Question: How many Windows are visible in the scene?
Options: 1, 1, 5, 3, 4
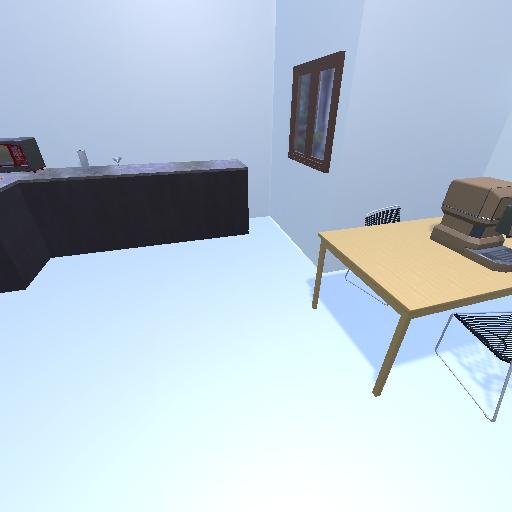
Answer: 1